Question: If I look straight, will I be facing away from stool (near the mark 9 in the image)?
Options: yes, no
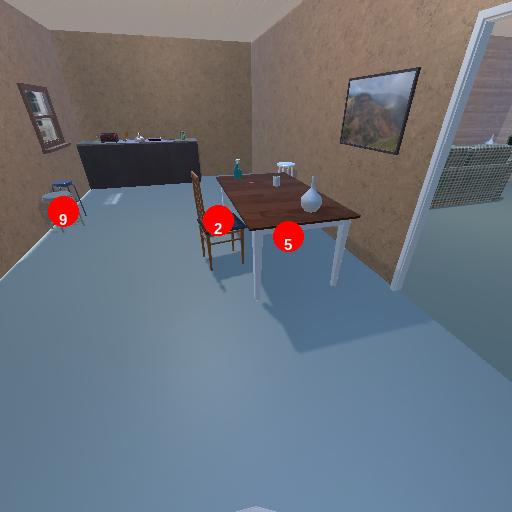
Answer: yes